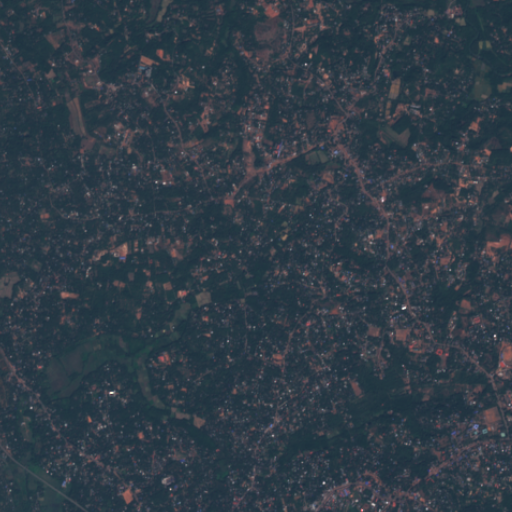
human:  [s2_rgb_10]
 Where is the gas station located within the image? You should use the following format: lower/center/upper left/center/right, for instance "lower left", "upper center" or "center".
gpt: The gas station is located in the upper right of the image.
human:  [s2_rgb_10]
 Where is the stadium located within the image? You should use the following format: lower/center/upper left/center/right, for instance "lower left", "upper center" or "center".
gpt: The stadium is located in the lower right of the image.
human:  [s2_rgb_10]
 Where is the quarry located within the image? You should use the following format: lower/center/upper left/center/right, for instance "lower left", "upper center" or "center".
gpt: There is no quarry in the image.